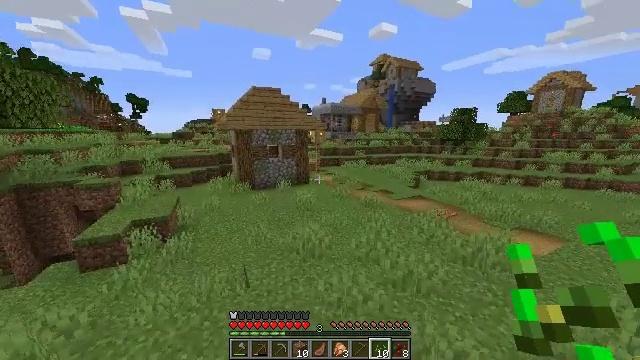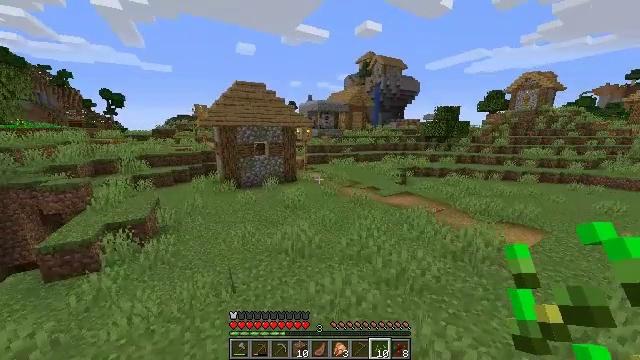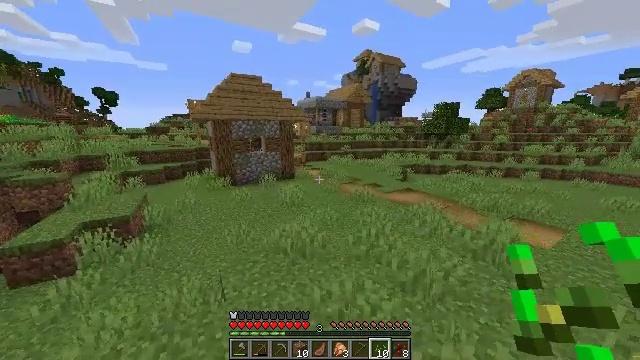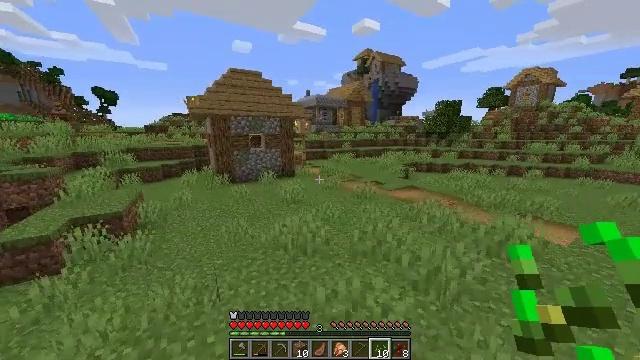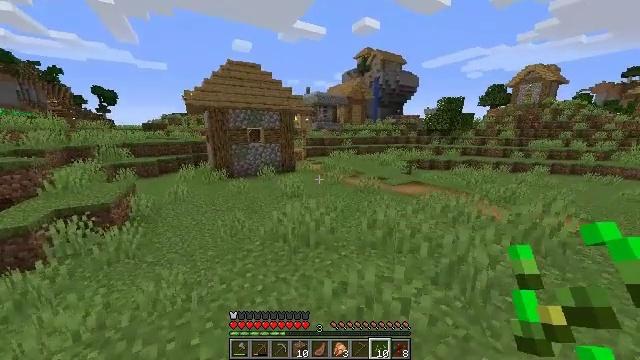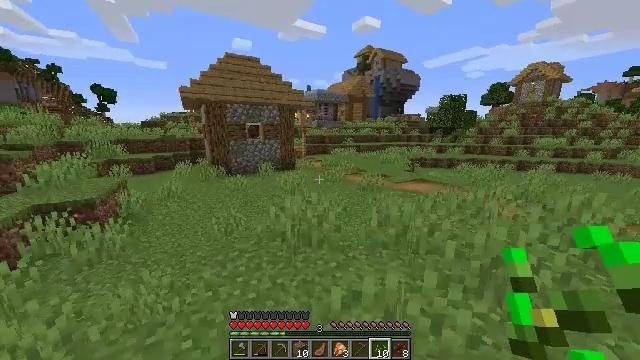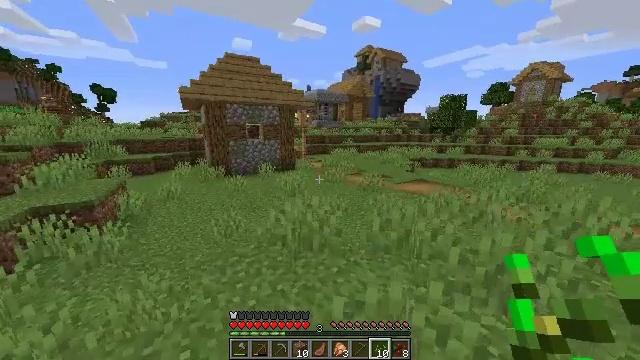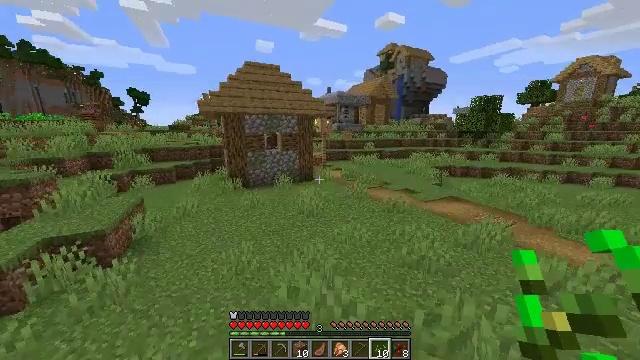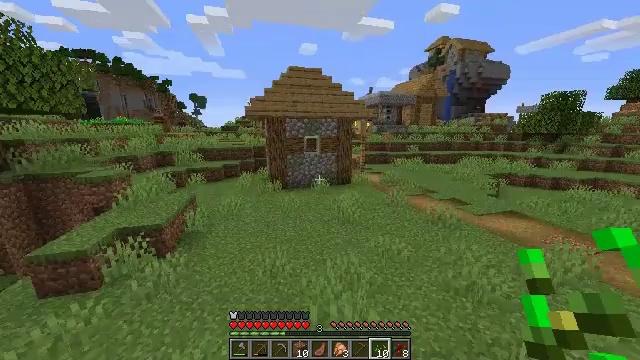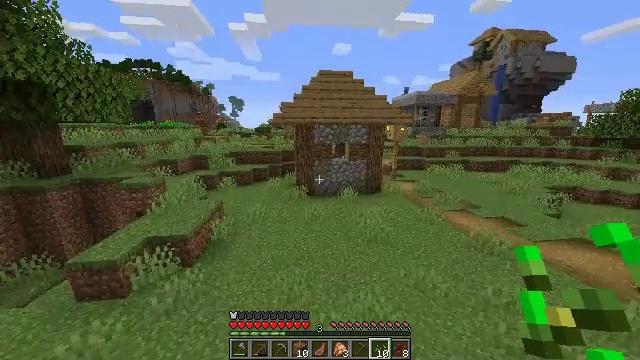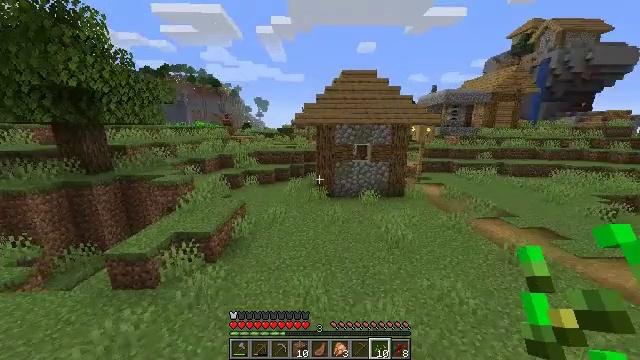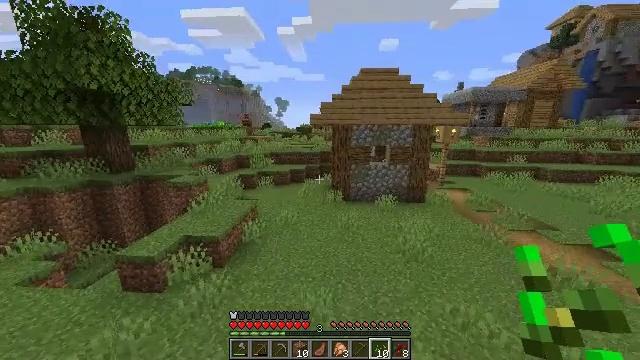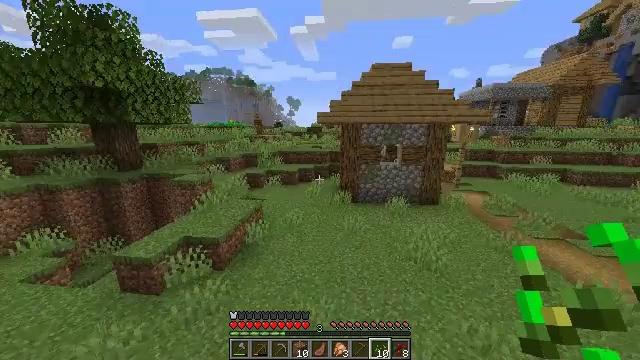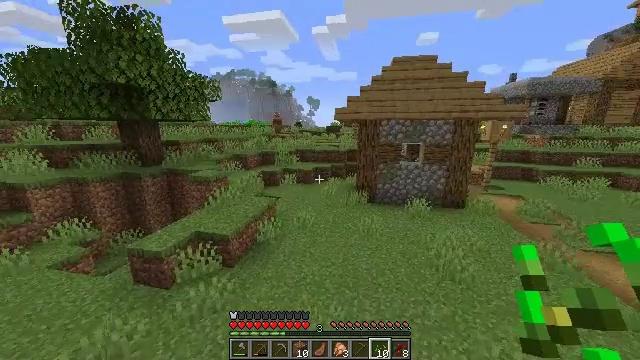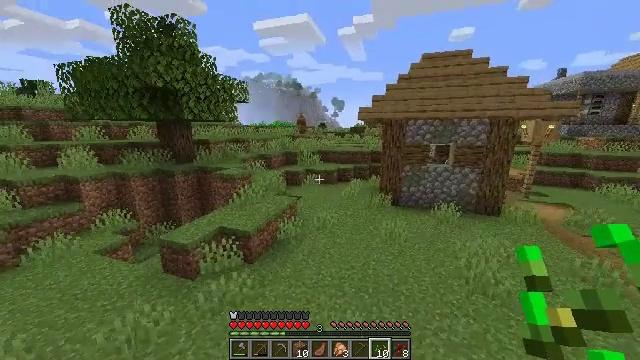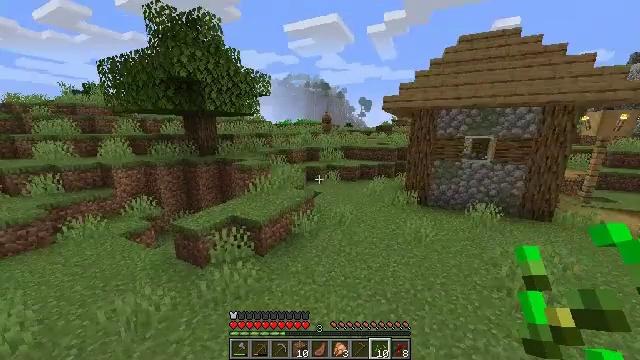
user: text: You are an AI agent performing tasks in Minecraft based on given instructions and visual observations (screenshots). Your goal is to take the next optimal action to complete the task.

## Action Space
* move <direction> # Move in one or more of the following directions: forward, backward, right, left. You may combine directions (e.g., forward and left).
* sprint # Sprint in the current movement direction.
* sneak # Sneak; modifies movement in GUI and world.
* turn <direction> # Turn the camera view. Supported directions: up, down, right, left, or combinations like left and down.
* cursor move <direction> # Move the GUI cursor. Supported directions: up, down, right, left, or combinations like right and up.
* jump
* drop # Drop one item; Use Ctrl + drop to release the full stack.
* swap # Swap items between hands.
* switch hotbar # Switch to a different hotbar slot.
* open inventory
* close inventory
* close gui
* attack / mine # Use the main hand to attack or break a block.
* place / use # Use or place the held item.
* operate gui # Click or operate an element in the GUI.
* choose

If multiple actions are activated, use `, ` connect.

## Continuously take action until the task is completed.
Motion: motion action
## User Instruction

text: Retrieve carrots by attacking the plant.
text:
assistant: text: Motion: move forward, turn right
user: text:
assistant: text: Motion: move forward
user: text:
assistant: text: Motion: move forward
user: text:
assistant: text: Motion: move forward
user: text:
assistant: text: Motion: move forward, jump
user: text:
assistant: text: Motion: move forward, jump
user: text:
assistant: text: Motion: move forward, turn left, jump
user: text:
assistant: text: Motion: move forward, turn left, jump
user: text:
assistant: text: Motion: move forward, turn left
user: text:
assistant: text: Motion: move forward, turn left
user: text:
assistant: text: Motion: move forward, turn left
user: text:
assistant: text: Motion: move forward, turn left
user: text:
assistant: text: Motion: move forward, turn left
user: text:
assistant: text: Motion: move forward, turn left
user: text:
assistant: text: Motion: move forward, turn left
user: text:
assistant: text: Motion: move forward, turn left
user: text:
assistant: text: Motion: move forward
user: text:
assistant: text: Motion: move forward
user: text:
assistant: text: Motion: move forward, jump
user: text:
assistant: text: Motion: move forward, jump
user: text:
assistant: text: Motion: move forward, jump
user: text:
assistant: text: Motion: move forward, jump
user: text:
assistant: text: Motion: move forward
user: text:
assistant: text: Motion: move forward, turn left
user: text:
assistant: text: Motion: move forward, turn left
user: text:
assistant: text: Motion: move forward, turn left
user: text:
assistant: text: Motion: move forward
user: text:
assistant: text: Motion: move forward
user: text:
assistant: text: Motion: move forward, jump
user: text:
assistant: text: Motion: move forward, jump